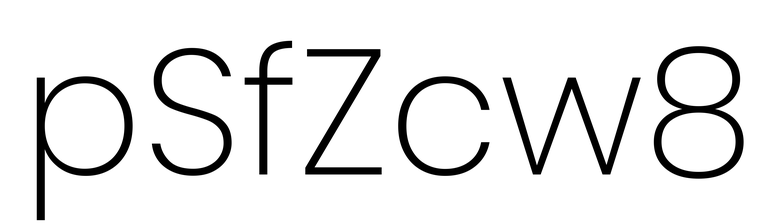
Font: Poppins-ExtraLight